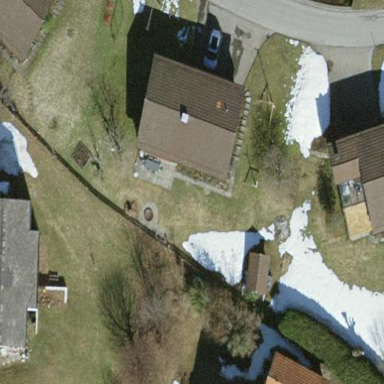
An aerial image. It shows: Simple house.